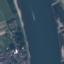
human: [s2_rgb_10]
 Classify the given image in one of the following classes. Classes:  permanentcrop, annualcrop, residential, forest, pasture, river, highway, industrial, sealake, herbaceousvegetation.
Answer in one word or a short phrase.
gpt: River